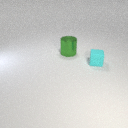
large green metal cylinder to the left of small cyan rubber cube